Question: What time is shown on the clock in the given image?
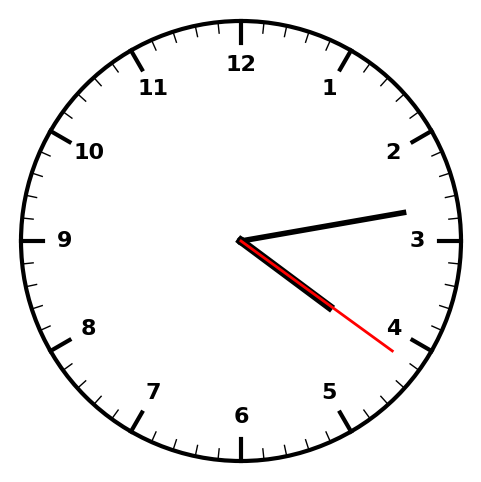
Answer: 04:13:21